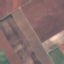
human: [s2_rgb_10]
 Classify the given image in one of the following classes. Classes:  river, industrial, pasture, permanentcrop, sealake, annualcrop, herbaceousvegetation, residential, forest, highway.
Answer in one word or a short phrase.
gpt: AnnualCrop